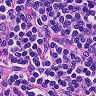
Metastatic tissue present: no